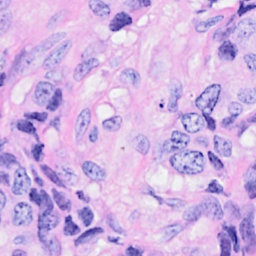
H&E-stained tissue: Breast